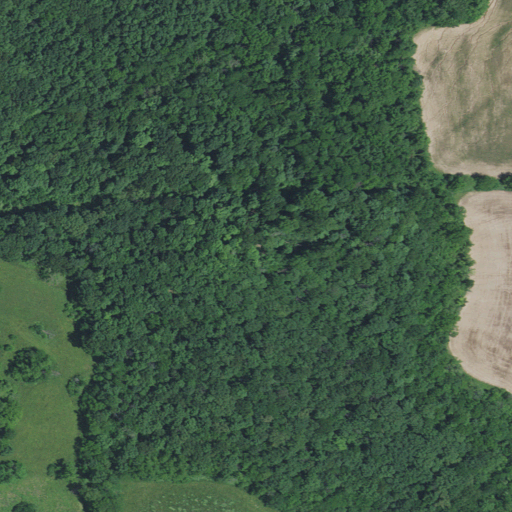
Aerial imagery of mountain in Missouri named Mcllroy Knob containing deciduous forest, cultivated crops, pasture, and mixed forest